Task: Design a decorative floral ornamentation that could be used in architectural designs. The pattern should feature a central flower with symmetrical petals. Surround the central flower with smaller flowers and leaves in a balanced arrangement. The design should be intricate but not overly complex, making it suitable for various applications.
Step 620:
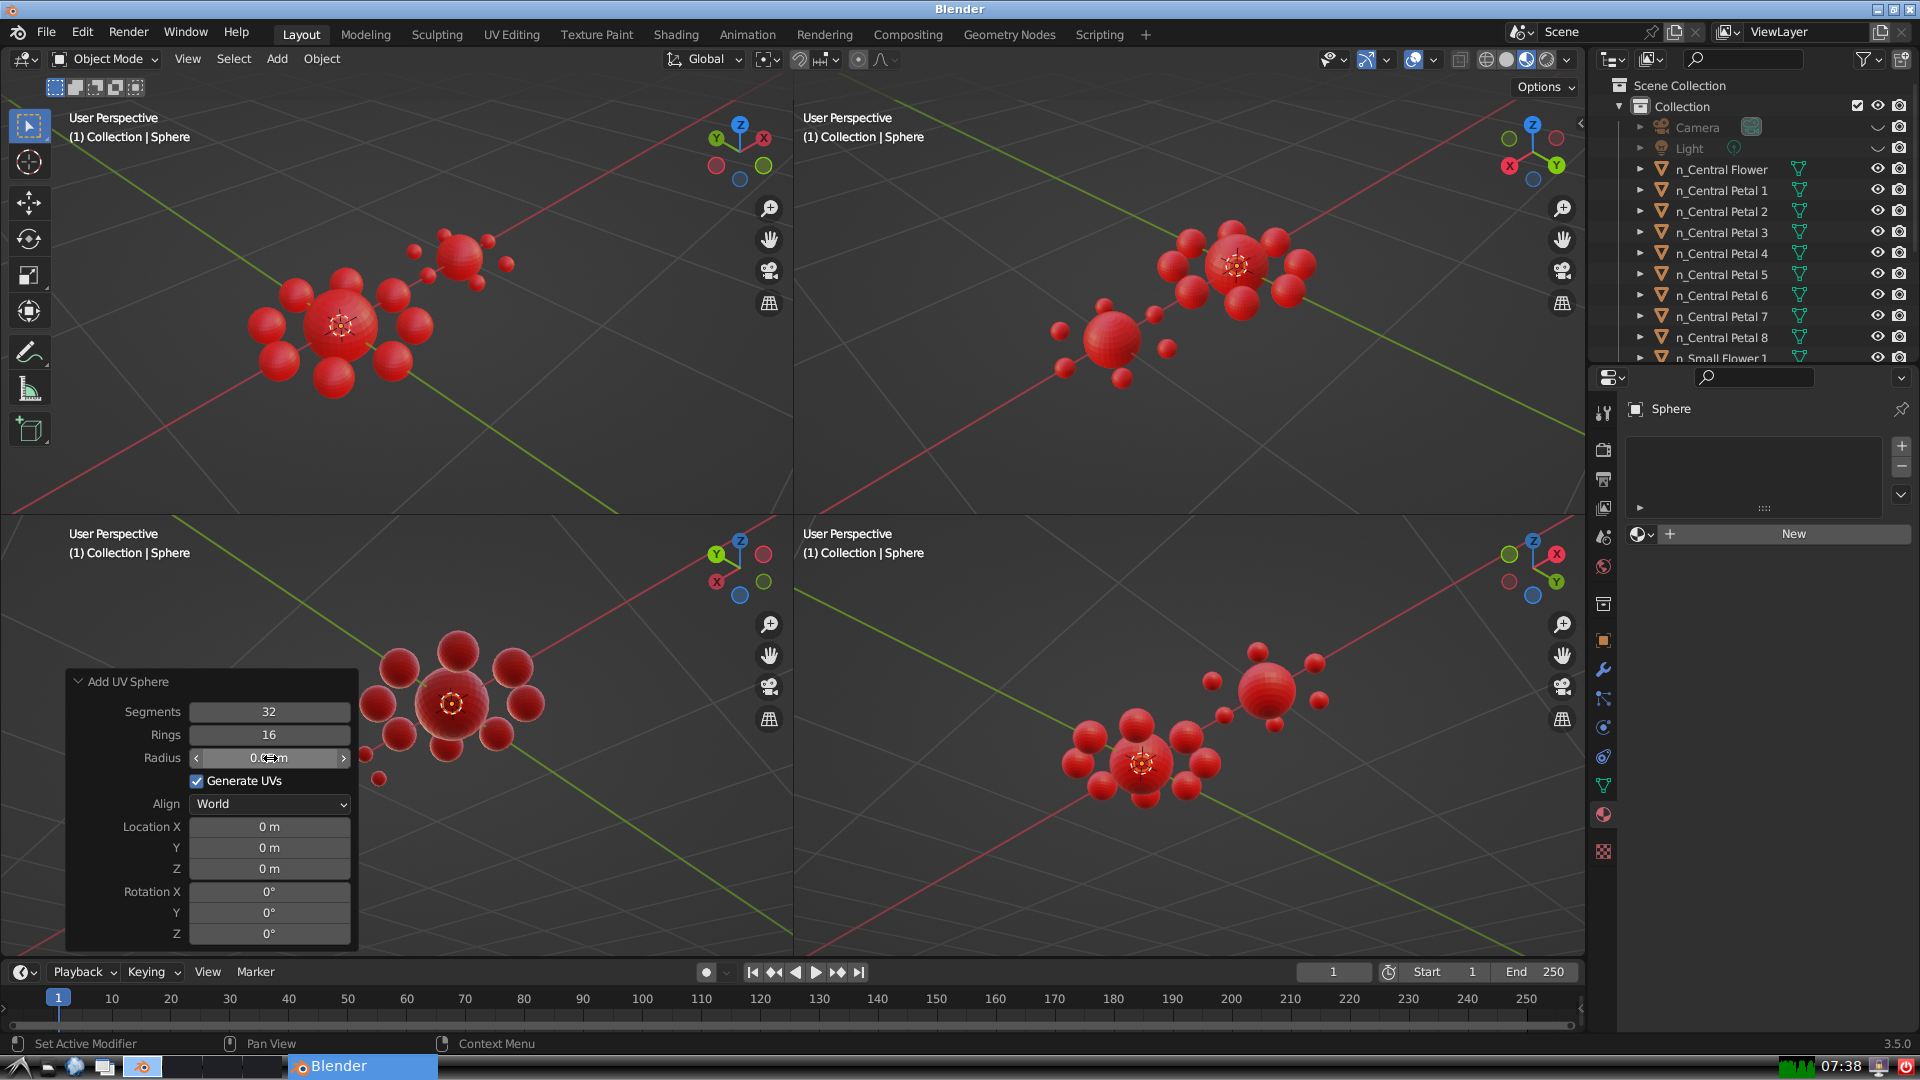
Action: click: no